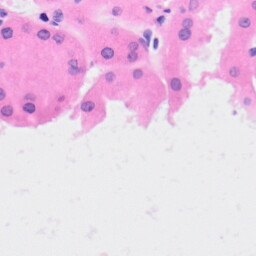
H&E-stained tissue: Kidney